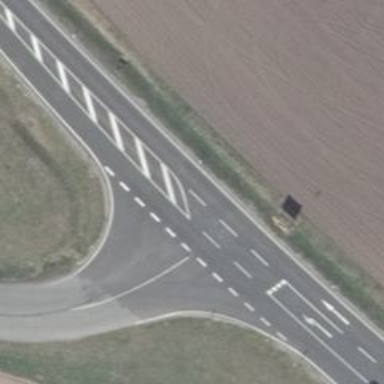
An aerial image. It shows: Secondary road.